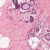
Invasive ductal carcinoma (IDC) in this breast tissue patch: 0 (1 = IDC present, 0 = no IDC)